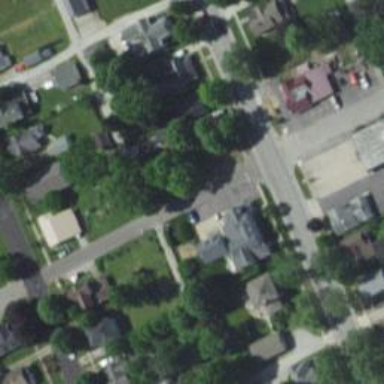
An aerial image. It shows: Alley classified as service road.